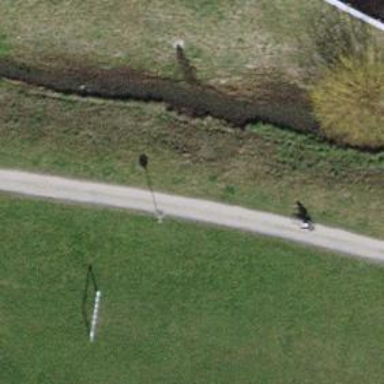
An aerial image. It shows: Footway with fine gravel surface.